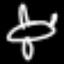
Label: airplane